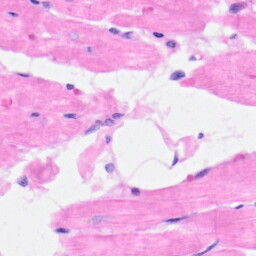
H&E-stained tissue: Heart